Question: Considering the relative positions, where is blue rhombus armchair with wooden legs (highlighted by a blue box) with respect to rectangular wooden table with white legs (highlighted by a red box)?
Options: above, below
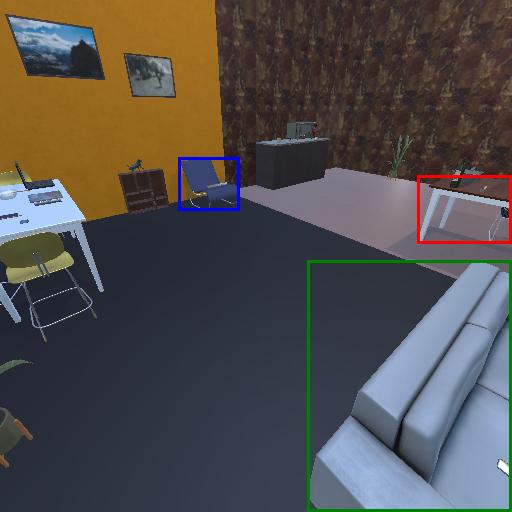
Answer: above